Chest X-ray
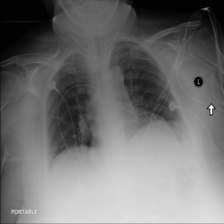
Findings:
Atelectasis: negative
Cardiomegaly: negative
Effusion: negative
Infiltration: negative
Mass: negative
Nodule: negative
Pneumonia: negative
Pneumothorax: negative
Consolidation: negative
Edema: negative
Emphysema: negative
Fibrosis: negative
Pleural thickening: negative
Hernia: negative